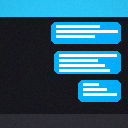
Screen state: on